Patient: sex M, age 74
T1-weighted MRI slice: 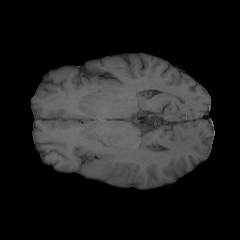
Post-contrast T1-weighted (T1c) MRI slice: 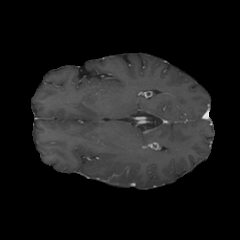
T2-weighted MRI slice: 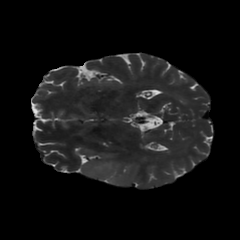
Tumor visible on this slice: yes
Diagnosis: Astrocytoma, IDH-wildtype
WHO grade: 3